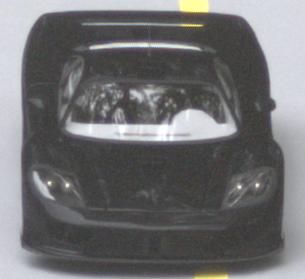
Make: Saleen
Model: S7
Detailed model: -
Model produced from: 2000
Model produced until: 2008
Doors: 2
Color: black
Road condition: dry road
Daytime: morning or afternoon
Contrast: low contrast